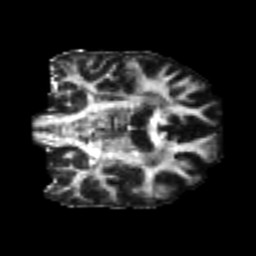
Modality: FA
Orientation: coronal
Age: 26
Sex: male
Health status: healthy
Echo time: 0.074 s